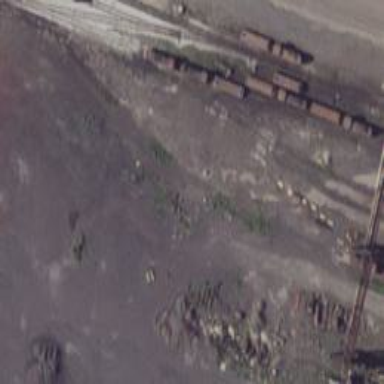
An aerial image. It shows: Abandoned railway spur.